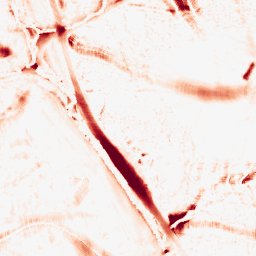
Category: morphological
Decomposition family: morphological_ellipse
Decomposition parameters: operation: opening
width: 30
height: 30
Upsampling method: sinc_blackman
Upsampling parameters: scale: 2
kernel_size: 8
Upsampling scale: 2